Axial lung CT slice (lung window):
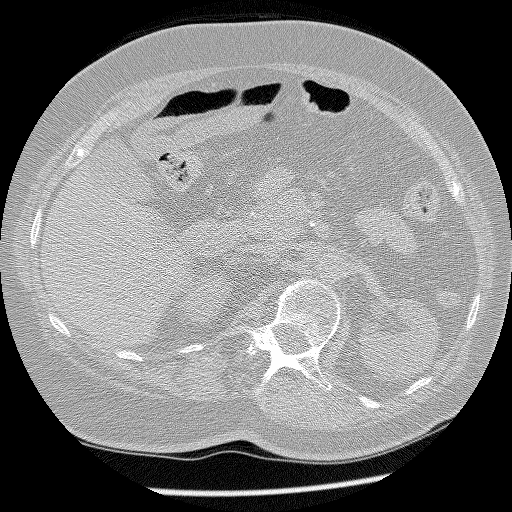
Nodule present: no